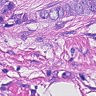
Metastatic tissue present: yes